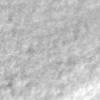
Label: no_change